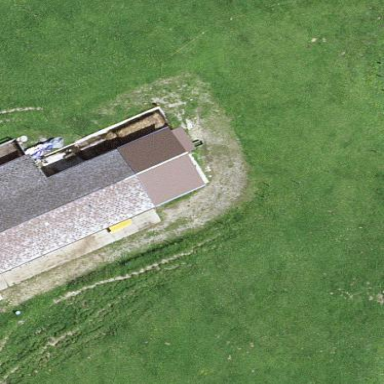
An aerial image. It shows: Farm auxiliary building with gabled roof.